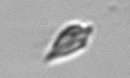
Label: Oxytoxum